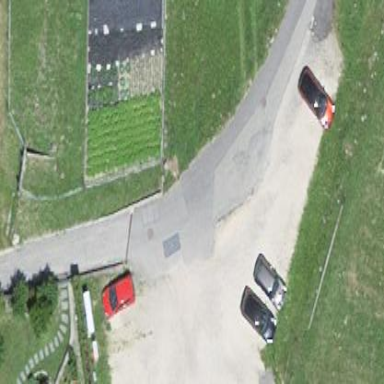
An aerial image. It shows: Parking area with pebblestone surface.